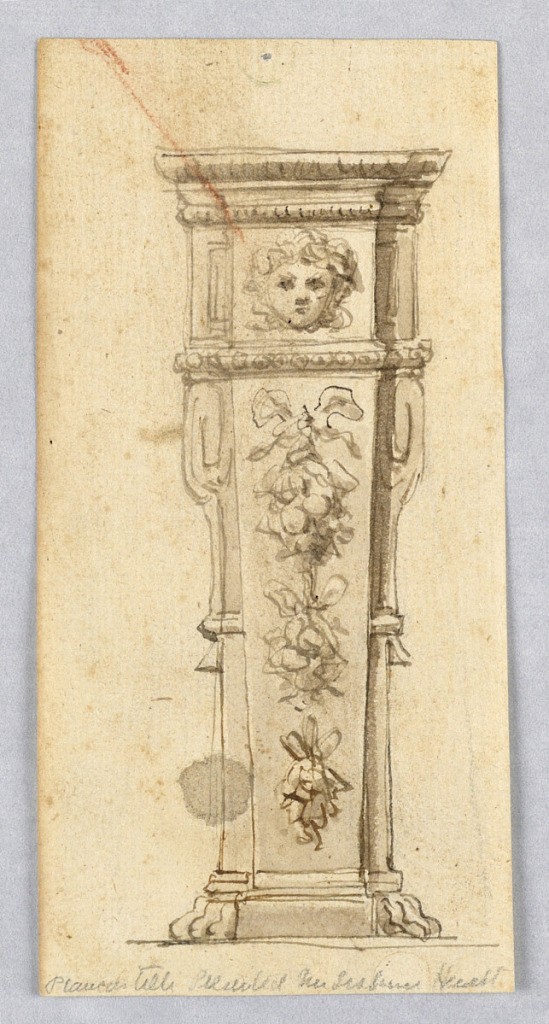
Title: Design for a Pedestal
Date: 1760–1790
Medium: Pen and brown ink, brush and brown wash on cream laid paper
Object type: Drawing
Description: Elevation of a tapering pedestal with paw feet. A floral garland hangs from a ribbon at front center. A mask in a panel above this.